Question: i am trying to retrieve all the child elements but getting System.Collections.ListDictionaryInternal. Object reference not set to an instance of an object error.
my c# code retrieve all the question on according to the test_id and category_id passed:-
'''
public static List<Questions> GetQuestion_Catgy(int test_id, int ctgy_id)
{
try
{
XDocument data = XDocument.Load(docurl);
return (from exm in data.Descendants("test_details")
where exm.Attribute("id").Value.Equals(test_id.ToString())
from ctgy in exm.Descendants("category")
where ctgy.Attribute("id").Value.Equals(ctgy_id.ToString())
orderby (int)ctgy.Attribute("id")
select new Questions
{
quesID = Convert.ToInt32(ctgy.Attribute("id").Value),
quesSTRING = ctgy.Attribute("ques").Value,
quesRATE = Convert.ToInt32(ctgy.Attribute("rating").Value),
quesOPT1 = (string)ctgy.Element("opt1").Value,
quesOPT2 = (string)ctgy.Element("opt2").Value,
quesOPT3 = (string)ctgy.Element("opt3").Value,
quesOPT4 = (string)ctgy.Element("opt4").Value,
quesANS = Convert.ToInt32(ctgy.Element("ans").Value),
quesIMG = (string)ctgy.Element("img").Value
}).ToList();
}
catch (Exception ex)
{
throw new ArgumentException(ex.Data + "
" + ex.Message);
}
}
'''
my xml
'''
<test_details id="1" name="test exam" time="30" marks="100" difficulty="1">
<category id="1" name="HTML">
<question id="1" ques="what is HTML ?" rating="5">
<opt1>Markup Language</opt1>
<opt2>Scripting Language</opt2>
<opt3>Server-Side Lanugae</opt3>
<opt4>Client-Side Language</opt4>
<ans>1</ans>
null</img>
</question>
<question id="2" ques="what is LMTH ?" rating="5">
<opt1>Markup Language</opt1>
<opt2>Scripting Language</opt2>
<opt3>Server-Side Lanugae</opt3>
<opt4>Client-Side Language</opt4>
<ans>2</ans>
null</img>
</question>
</category>
<category id="2" name="C#" />
</test_details>
'''

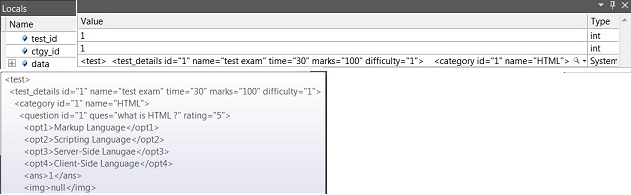
Answer: It looks like you need to go down an extra level to the 'question' elements if you want to access the 'ques' attribute. 'ctgy' will not have 'ques'.